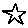
Label: star